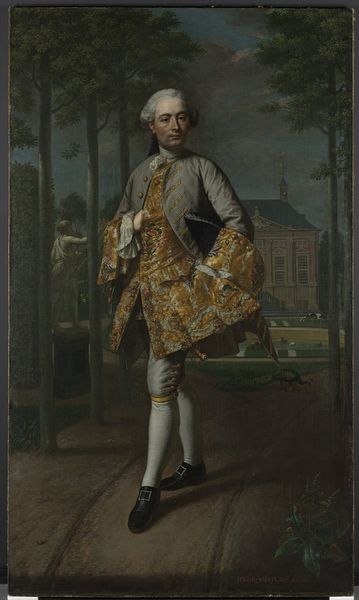
Titel: Portret van Gerard Cornelis van Riebeeck
Künstler: Mattheus Verheyden
Standort: Amsterdam
Institution: Rijksmuseum
Schlagwörter: mann, bäume, hut, weg, jacke, ärmel, herr, portrait, porträt, klassizismus, knopf, wald, perücke, schuhe, romantik, strümpfe, dreispitz, kniebundhose, kniebundhosen, schnallenschuhe, perrücke